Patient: sex F, age 26
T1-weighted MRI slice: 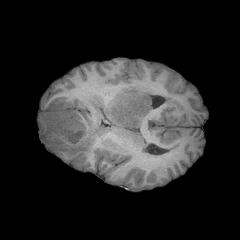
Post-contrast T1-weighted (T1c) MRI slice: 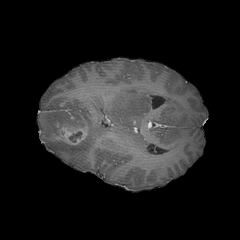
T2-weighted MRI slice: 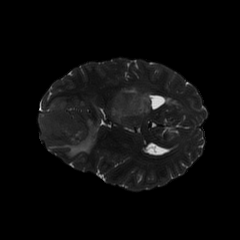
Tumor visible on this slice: yes
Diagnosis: Glioblastoma, IDH-wildtype
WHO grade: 4